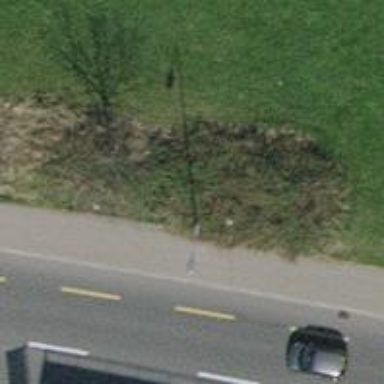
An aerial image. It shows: Pole serving as support.